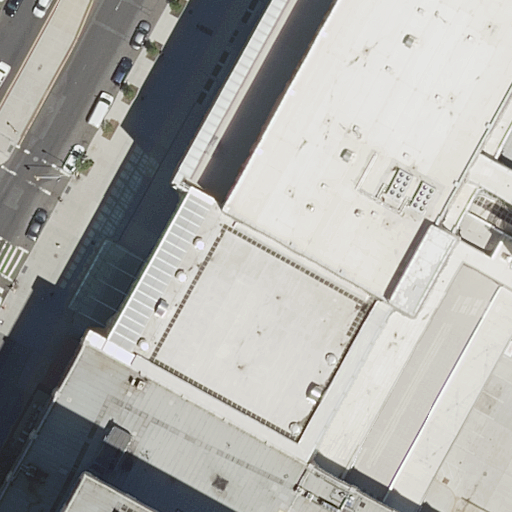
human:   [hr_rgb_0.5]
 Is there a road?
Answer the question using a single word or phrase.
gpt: yes

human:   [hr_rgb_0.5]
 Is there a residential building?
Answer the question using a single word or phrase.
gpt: yes

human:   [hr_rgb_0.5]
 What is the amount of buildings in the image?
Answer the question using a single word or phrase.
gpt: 3

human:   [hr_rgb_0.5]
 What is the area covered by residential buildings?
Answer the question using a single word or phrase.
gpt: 2061m2

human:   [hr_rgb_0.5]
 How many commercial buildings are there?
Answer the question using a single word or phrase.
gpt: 0

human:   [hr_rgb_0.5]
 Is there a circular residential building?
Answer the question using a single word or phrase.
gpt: no

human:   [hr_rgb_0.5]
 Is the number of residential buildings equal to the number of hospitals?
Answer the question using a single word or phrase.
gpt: no

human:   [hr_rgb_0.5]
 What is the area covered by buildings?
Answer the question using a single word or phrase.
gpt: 8898m2

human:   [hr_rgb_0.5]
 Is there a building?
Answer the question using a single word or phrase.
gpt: yes

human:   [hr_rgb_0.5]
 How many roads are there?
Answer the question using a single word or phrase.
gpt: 4

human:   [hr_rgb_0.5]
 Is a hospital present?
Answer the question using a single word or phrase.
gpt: yes

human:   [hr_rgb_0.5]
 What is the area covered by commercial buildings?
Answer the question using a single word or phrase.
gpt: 0m2

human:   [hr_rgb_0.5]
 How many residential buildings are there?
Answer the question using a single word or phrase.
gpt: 2

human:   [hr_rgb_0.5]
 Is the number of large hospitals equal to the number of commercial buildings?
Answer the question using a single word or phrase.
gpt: no

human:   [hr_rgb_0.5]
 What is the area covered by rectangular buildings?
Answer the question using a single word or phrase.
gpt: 2061m2

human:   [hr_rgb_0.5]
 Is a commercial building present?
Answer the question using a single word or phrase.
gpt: no

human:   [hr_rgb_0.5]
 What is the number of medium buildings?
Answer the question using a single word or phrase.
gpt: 0

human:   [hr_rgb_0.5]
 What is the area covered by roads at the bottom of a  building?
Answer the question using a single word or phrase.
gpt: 0m2

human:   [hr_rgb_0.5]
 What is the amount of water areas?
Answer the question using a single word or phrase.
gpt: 0

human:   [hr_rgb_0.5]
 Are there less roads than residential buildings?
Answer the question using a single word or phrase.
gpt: no

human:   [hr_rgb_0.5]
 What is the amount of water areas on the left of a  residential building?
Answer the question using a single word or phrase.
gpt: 0

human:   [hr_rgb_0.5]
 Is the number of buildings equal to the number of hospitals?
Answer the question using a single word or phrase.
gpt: no

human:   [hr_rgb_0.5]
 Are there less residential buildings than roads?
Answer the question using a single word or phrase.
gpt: yes

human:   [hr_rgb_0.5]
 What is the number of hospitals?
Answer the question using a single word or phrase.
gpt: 1

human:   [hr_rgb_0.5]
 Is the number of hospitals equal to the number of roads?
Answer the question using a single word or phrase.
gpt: no

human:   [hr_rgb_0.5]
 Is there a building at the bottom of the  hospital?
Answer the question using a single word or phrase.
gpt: no

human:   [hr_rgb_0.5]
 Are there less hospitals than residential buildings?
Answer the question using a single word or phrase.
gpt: yes

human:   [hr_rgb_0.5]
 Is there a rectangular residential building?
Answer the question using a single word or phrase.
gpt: yes

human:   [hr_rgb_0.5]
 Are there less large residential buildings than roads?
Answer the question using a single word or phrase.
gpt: yes

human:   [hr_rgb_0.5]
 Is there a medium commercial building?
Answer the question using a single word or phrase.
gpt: no

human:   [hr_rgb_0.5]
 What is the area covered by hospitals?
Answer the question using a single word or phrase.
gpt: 7592m2

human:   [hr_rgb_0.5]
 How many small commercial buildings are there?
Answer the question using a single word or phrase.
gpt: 0

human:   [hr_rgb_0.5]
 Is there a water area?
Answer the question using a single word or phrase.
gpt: no

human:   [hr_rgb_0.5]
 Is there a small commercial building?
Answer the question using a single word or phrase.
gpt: no

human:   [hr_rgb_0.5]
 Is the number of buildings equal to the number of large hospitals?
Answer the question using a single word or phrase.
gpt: no

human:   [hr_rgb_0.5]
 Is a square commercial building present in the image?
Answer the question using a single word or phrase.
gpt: no

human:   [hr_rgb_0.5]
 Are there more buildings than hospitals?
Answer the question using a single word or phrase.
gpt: yes

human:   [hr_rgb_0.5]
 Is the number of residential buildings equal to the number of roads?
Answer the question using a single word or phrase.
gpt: no

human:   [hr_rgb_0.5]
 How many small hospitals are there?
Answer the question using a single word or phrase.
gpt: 0

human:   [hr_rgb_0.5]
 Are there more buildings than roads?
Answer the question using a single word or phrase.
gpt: no

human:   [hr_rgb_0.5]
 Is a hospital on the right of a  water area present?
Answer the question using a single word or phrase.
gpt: no

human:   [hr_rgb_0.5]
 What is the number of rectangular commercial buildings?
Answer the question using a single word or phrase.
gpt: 0

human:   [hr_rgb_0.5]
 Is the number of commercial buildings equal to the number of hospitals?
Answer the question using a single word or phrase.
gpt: no

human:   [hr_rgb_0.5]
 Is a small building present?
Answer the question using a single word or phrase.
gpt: yes

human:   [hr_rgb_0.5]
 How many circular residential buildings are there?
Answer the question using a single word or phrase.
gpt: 0

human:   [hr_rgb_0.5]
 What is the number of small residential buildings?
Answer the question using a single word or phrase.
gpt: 1

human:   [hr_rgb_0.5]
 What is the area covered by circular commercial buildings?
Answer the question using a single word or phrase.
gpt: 0m2

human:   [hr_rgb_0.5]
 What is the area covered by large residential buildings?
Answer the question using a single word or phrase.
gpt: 2017m2

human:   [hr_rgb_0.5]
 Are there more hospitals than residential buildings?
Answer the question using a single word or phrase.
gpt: no

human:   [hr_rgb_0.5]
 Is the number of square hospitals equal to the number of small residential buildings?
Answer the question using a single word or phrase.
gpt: no

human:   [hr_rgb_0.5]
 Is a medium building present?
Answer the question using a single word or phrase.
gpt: no

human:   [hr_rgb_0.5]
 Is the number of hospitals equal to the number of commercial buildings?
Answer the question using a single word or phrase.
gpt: no

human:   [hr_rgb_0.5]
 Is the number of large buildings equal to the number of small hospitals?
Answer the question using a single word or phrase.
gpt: no

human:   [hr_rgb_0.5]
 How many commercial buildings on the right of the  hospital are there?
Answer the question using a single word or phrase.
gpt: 0

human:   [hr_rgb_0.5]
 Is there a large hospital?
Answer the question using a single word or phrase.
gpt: yes

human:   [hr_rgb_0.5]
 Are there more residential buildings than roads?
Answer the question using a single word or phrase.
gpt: no

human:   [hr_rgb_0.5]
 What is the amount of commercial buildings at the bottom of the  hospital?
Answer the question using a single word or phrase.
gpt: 0

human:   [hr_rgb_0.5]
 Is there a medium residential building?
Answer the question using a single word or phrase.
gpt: no

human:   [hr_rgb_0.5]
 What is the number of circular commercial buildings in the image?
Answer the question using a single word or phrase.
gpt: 0

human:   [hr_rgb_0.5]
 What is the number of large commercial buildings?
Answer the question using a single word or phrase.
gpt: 0

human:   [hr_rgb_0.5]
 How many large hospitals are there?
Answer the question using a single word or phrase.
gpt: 1

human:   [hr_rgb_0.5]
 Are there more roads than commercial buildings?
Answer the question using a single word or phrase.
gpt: yes

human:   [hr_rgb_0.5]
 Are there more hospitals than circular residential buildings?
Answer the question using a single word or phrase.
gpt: yes

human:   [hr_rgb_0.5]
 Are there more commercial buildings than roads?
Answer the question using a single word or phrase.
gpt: no